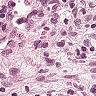
Metastatic tissue present: no